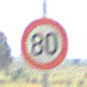
Verkehrszeichen: Geschwindigkeit80
Umgebung: Outdoor, Nature
Tageszeit: Midday
Wetter: PartlyCloudy
Licht: Natural
Jahreszeit: Autumn
Kontrast: HighContrast